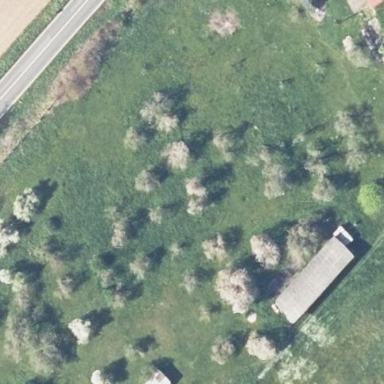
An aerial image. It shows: Orchard.